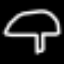
Label: mushroom